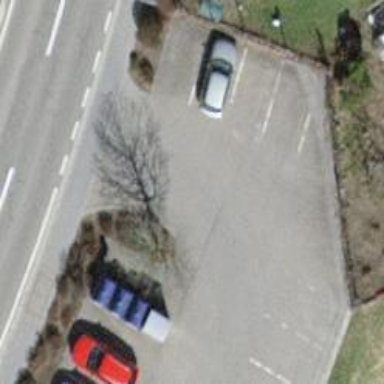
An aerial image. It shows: Asphalt parking aisle road for service vehicles.